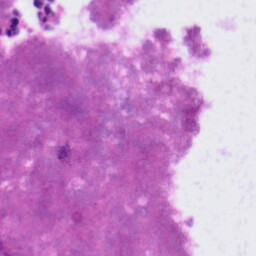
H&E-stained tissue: Tonsil